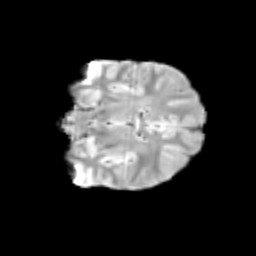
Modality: T2w
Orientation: coronal
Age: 12
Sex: male
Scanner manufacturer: siemens
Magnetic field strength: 3 T
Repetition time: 3.8 s
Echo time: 0.07 s